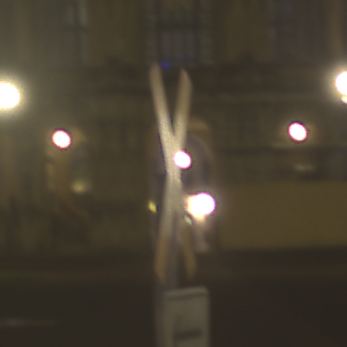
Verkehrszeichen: Andreaskreuz
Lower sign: RichtungsangabeDurchPfeile1
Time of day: Night
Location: Outdoor (Urban)
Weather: Overcast
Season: NotSpecified
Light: Artificial